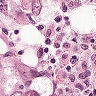
Metastatic tissue present: yes